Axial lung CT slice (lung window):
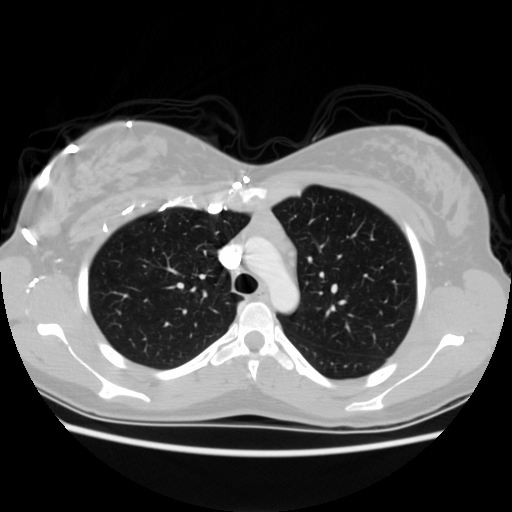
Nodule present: no